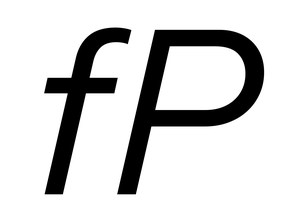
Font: InstrumentSans-Italic_Italic